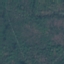
Land use / land cover: Forest